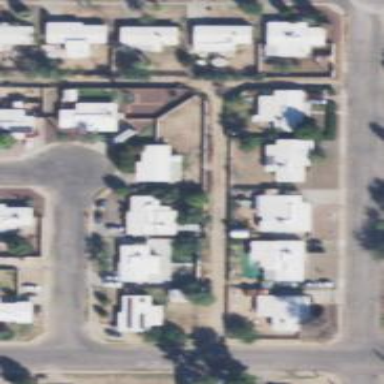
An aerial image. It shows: Alleyway designated as service road.